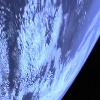
Label: cloud